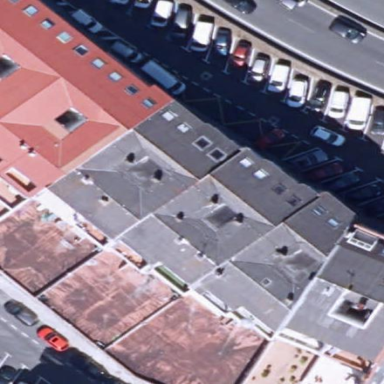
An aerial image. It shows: Image showing building with apartments.